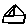
Label: house